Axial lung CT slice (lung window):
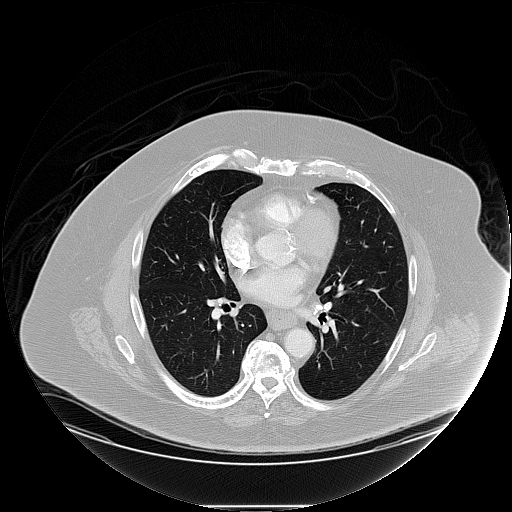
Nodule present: no